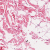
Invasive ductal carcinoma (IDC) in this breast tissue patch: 0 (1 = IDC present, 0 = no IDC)